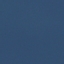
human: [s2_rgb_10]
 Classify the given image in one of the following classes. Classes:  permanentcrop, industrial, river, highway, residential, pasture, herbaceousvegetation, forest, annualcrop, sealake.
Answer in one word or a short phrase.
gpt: SeaLake